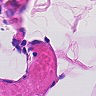
Metastatic tissue present: no